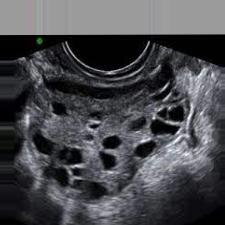
Label: infected